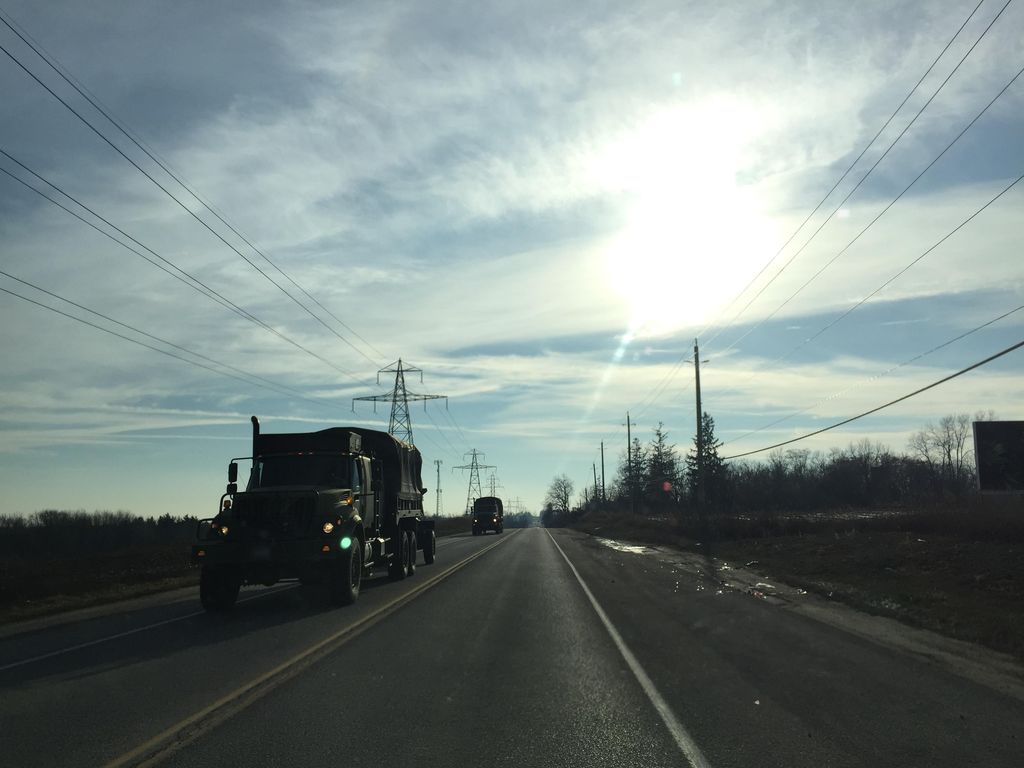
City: kitchener-waterloo